九年级 · 计数
某林业局将一种树苗移植成活的情况绘制成如统计图, 由此可估计这种树苗移植成活的概率约为

( )

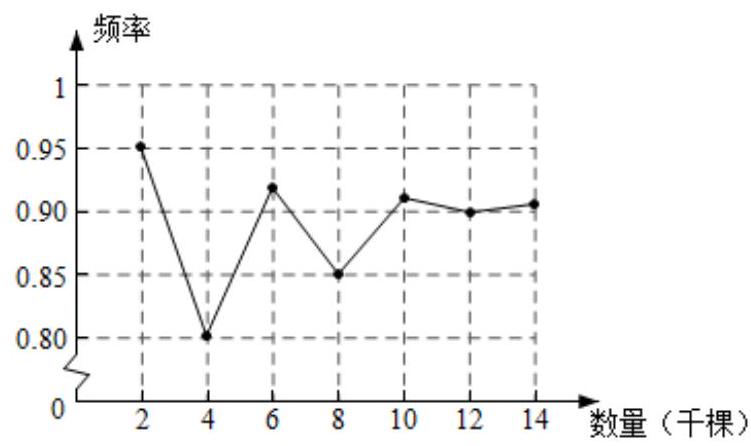
A. 0.95
B. $\mathbf{0 . 9 0}$
C. 0.85
D. $\mathbf{0 . 8 0}$

答案: B
解析: 解：这种树苗成活的频率稳定在 0.90 , 则成活的概率估计值约是 0.90 .

故选: $B$.

本题考查了利用频率估计概率. 由图可知, 成活频率在 0.90 上下波动, 故可估计这种树苗成活的频率稳定在 0.90 , 成活的概率估计值为 0.90 .